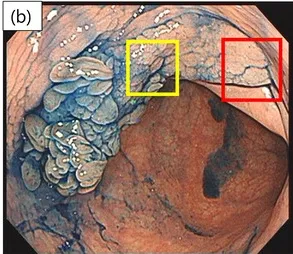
Endoscopic findings of traditional serrated adenoma (TSA) with superficially serrated adenomas (SuSA). (b) The yellow box indicates the boundary between the TSA and SuSA components, which is magnified in Figure 1c. The red box indicates a typical part of the SuSA component, which is magnified in Figure 1d.
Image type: endoscopy (gi_endoscopy)